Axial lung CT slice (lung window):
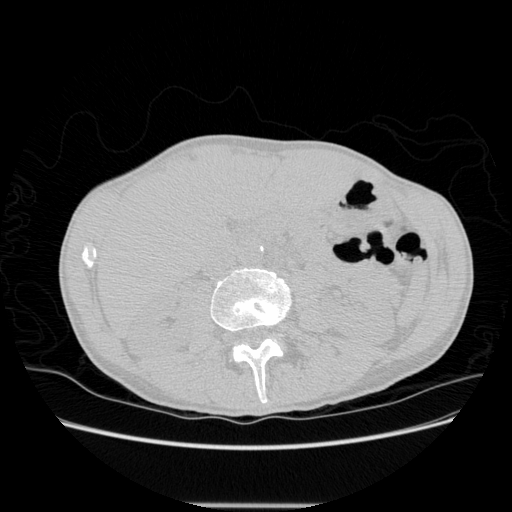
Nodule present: no